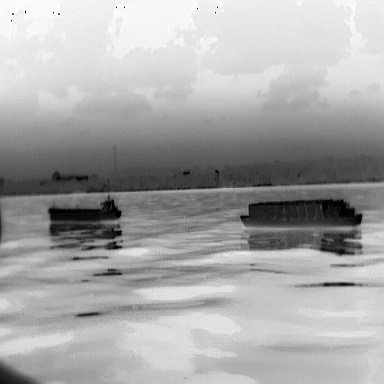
There is a fishing_boat in the infrared image.